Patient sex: M
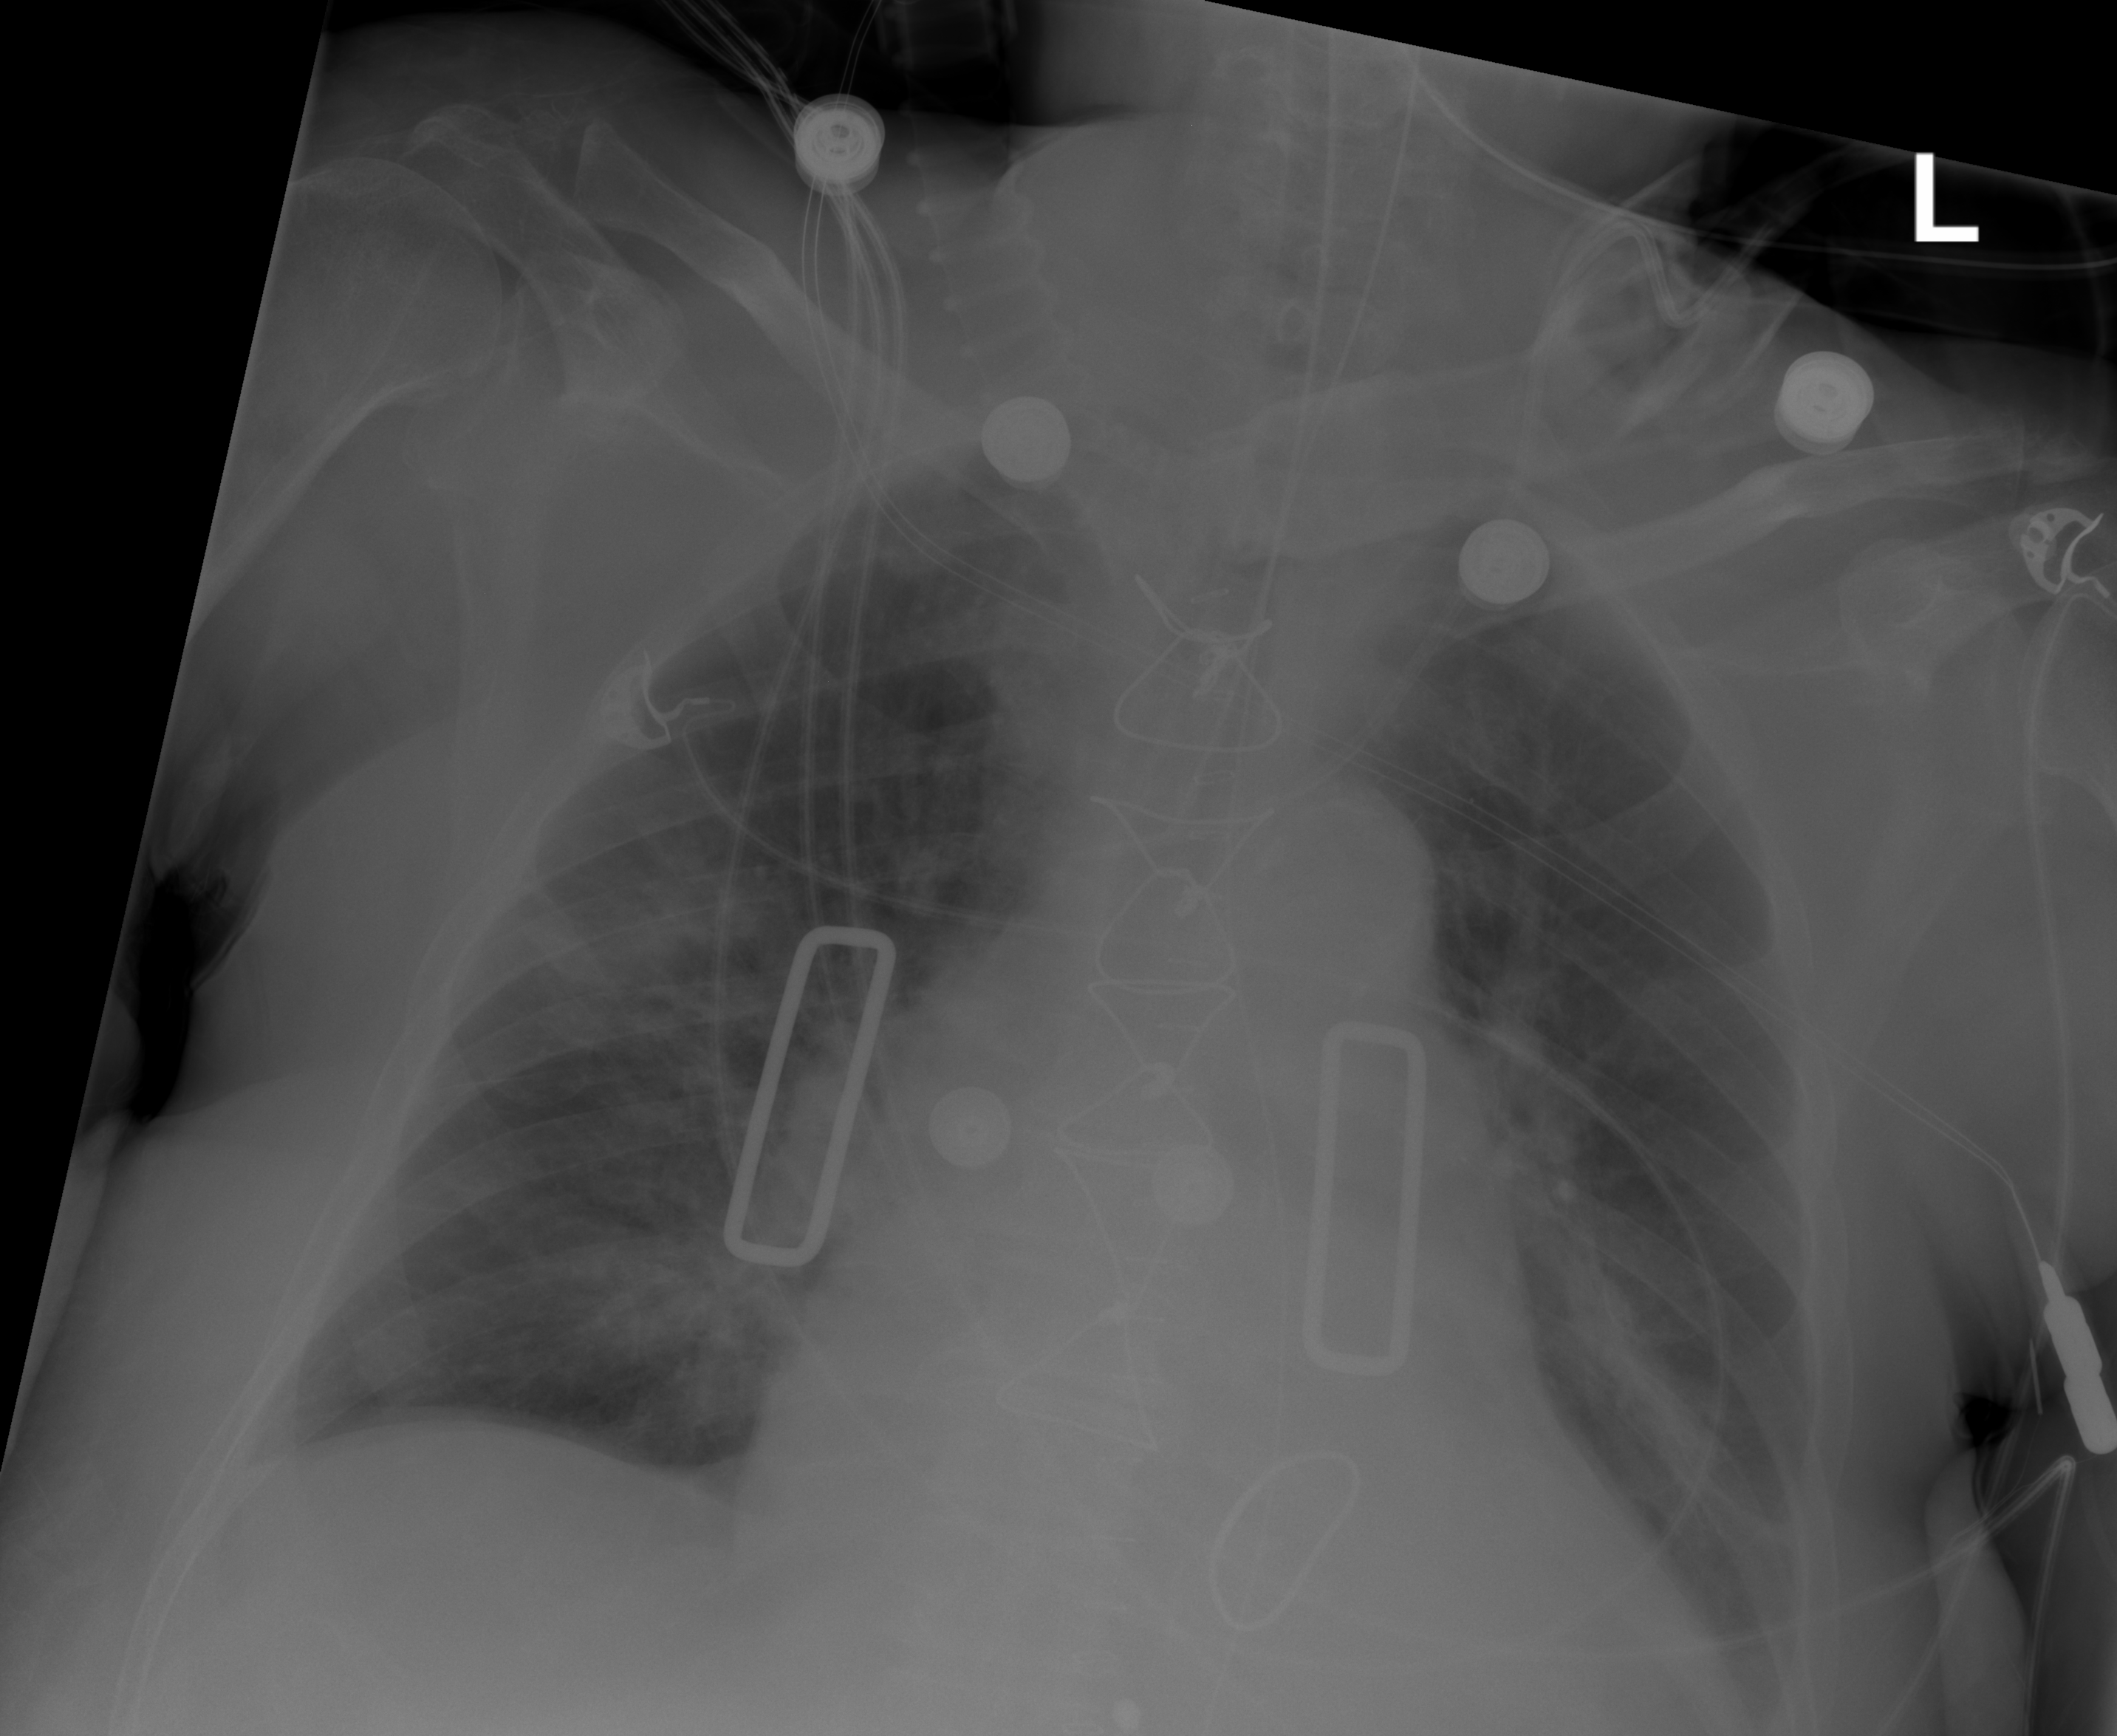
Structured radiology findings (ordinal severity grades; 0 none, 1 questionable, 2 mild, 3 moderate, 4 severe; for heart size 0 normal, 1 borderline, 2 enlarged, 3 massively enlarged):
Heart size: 2
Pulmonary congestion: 2
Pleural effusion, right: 1
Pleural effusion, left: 1
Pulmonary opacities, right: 2
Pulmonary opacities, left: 2
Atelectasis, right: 2
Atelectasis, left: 2